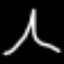
Label: The Eiffel Tower